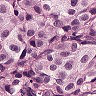
Metastatic tissue present: yes